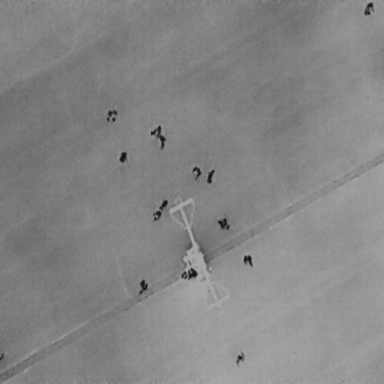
There are 14 People in the infrared image.